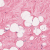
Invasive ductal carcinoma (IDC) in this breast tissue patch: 0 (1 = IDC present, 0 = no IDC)